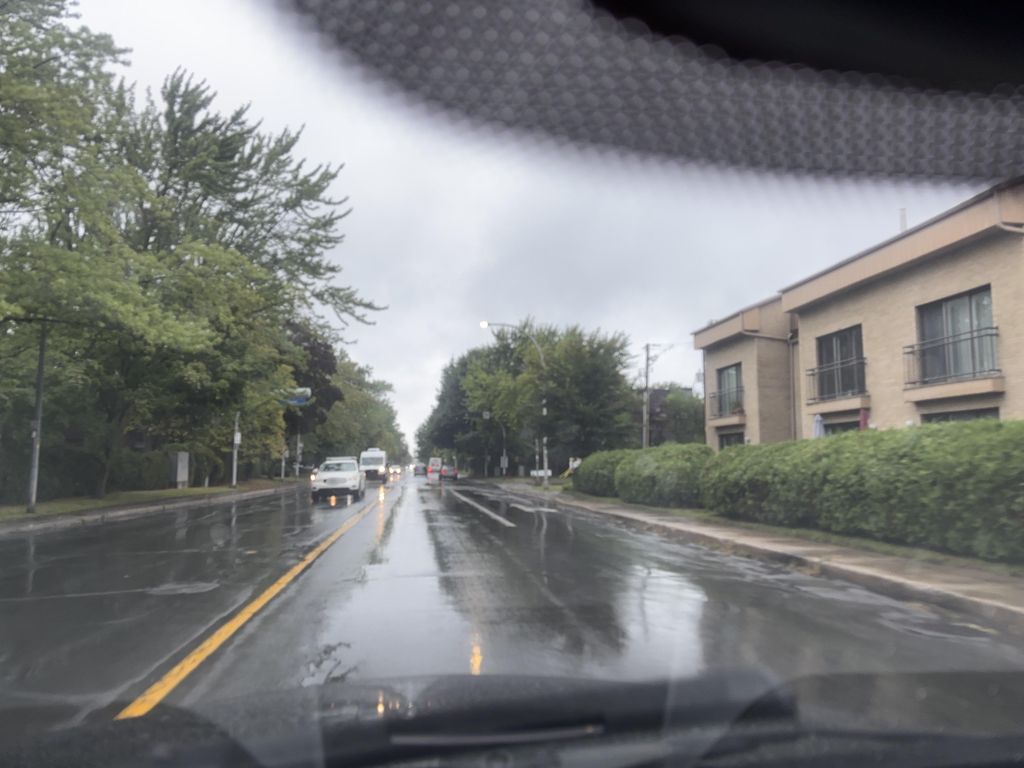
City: montreal